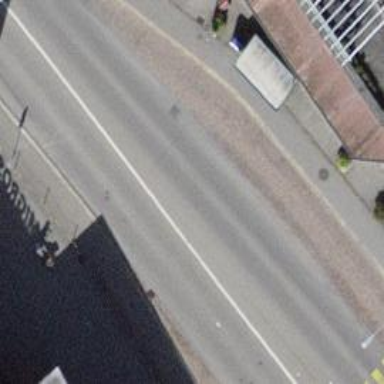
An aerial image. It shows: Bus stop with stop position for public transport.